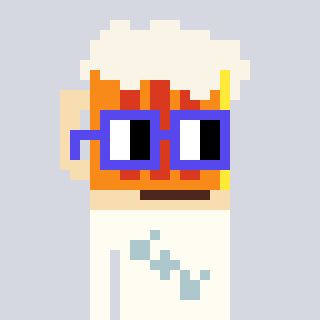
a pixel art character with square blue glasses, a beer-shaped head and a grayscale-colored body on a cool background